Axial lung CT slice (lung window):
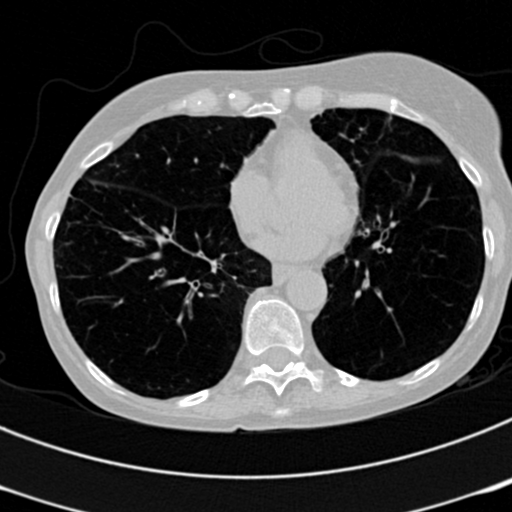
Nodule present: no